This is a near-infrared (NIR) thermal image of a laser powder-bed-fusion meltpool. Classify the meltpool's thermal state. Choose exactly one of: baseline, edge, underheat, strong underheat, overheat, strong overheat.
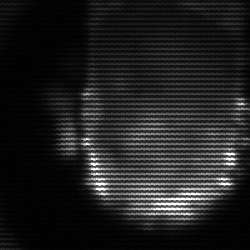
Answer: baseline